Question: I have read some other questions with solutions about this problem but I can't seem to fix it within my styles.
I have an 'div' with a header image which has a 'float: left;'.
Within that same 'div' I have an 'article' with content that correctly 'wraps' around the image.
My problem is within my 'article' I have an 'h2' with a 'border-bottom;' but although the content of my 'h2' sits at the right position, the border 'ignores' the 'float' and hovers on the image.
here my example:

My HTML and CSS:
'''
<div class="blog-item">
<div class="blog-item-image" style="background-image: url('');">
<span><img src="" alt="">07-08-2014</span>
</div>
<article>
<h2>Titel</h2>
<p>Paragraph here...</p>
.blog-item {
position: relative;
width: 100%;
padding: 55px 10%;
background-color: #f6f6f6;
min-height: 500px;
overflow: hidden;
}
.blog-item .blog-item-image {
background-position: center center;
background-repeat: no-repeat;
position: relative;
width: 535px;
height: 385px;
margin-right: 55px;
margin-bottom: 44px;
float: left;
}
.blog-item article h2 {
color: #009640;
font-font: DINCond-BlackAlternate;
font-weight: bold;
border-bottom: 2px solid #c8c7c7;
padding-bottom: 10px;
width: 42%;
}
'''
Thanks
edit:
Fiddle: <URL>
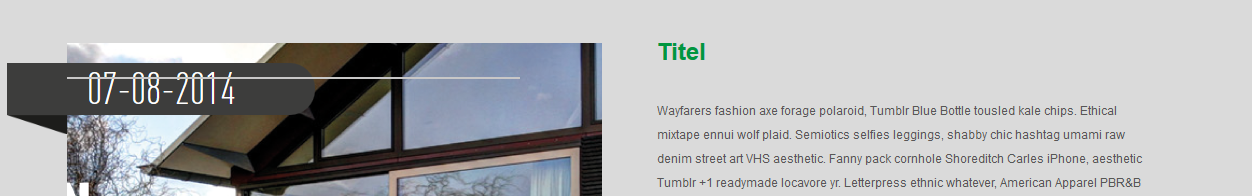
Answer: add margin left in '.blog-item article h2' and remove the width
'''
.blog-item article h2 {
margin-left:590px; /* width of the '.blog-item-image' + 'right margin' */
}
'''